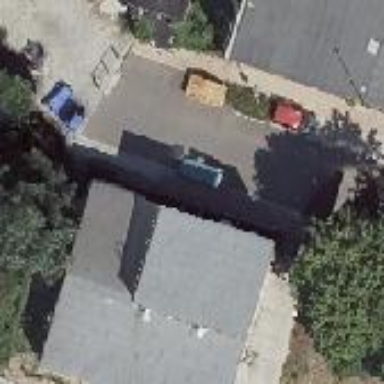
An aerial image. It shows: Service building housing minor distribution power substation.